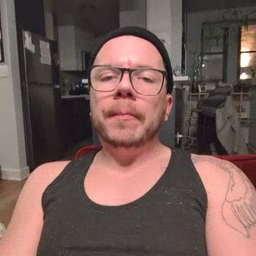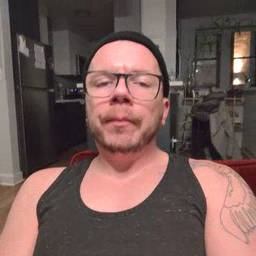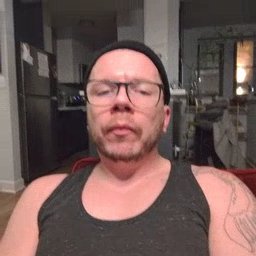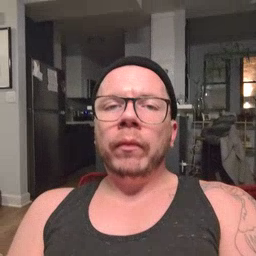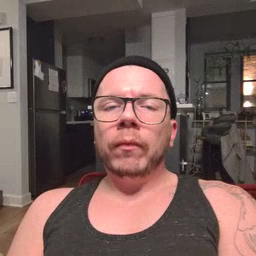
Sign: time